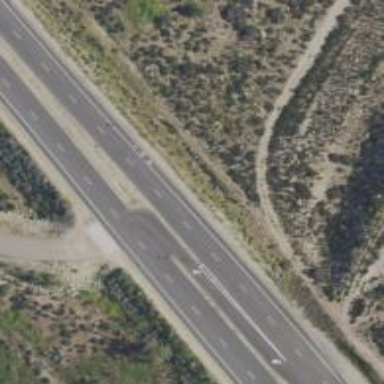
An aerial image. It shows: Secondary link road with asphalt surface.